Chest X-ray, PA view. Patient: 65 years old, sex F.
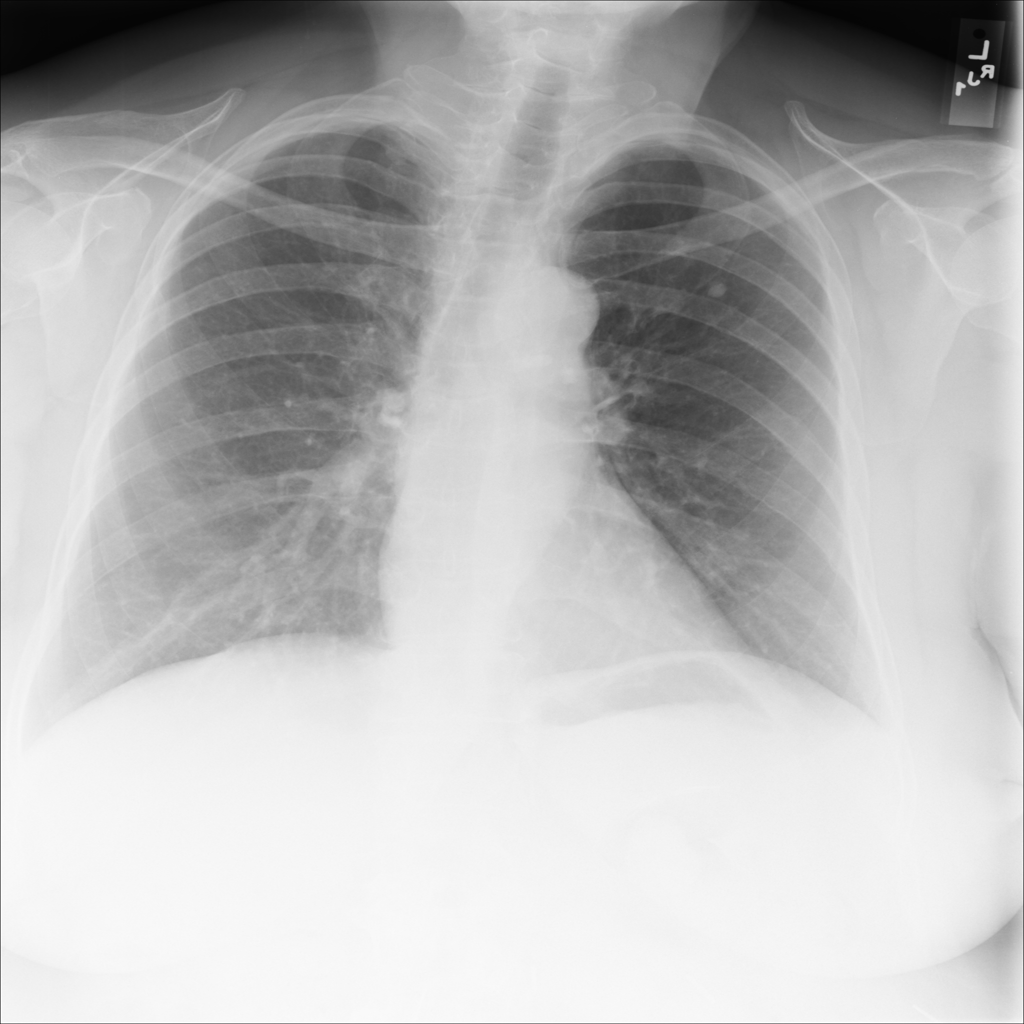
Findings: Nodule